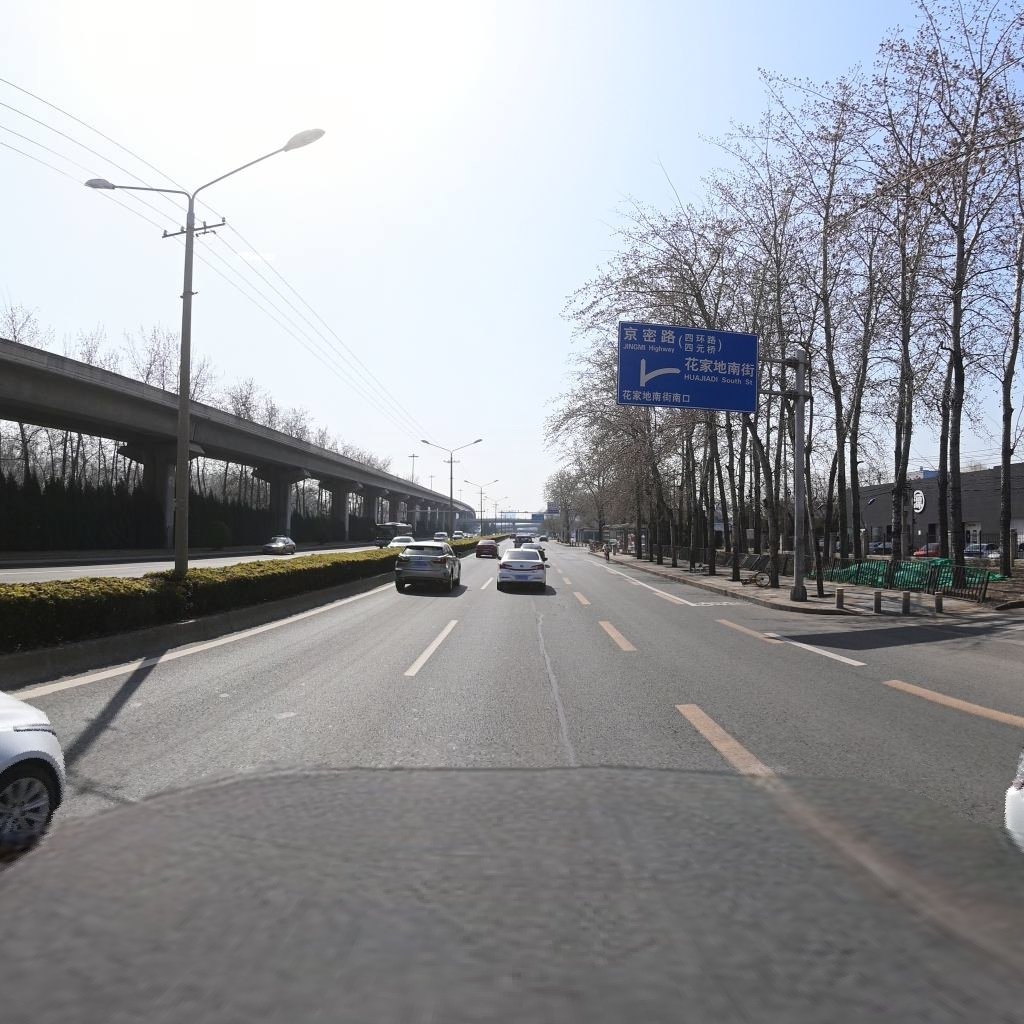
Region: Chaoyang
Road damage annotations: longitudinal patch